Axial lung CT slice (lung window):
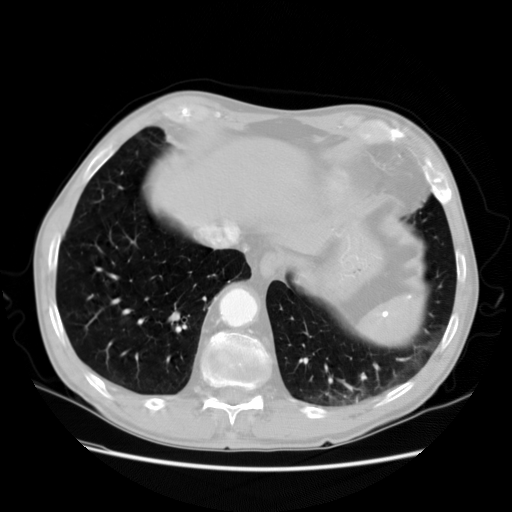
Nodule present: no